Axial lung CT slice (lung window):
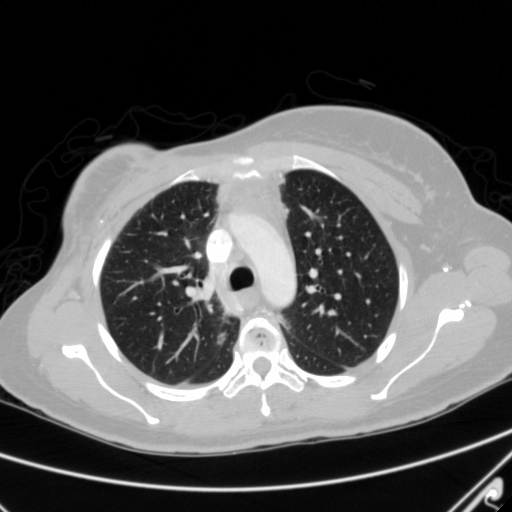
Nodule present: no